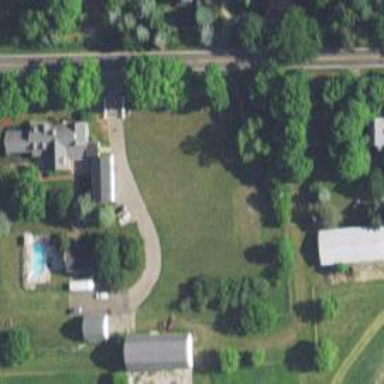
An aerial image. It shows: Driveway.